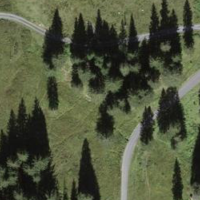
EUNIS habitat code: 44
Species observed at this site:
Filipendula ulmaria